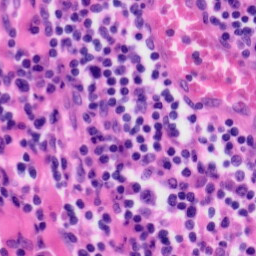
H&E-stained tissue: Tonsil